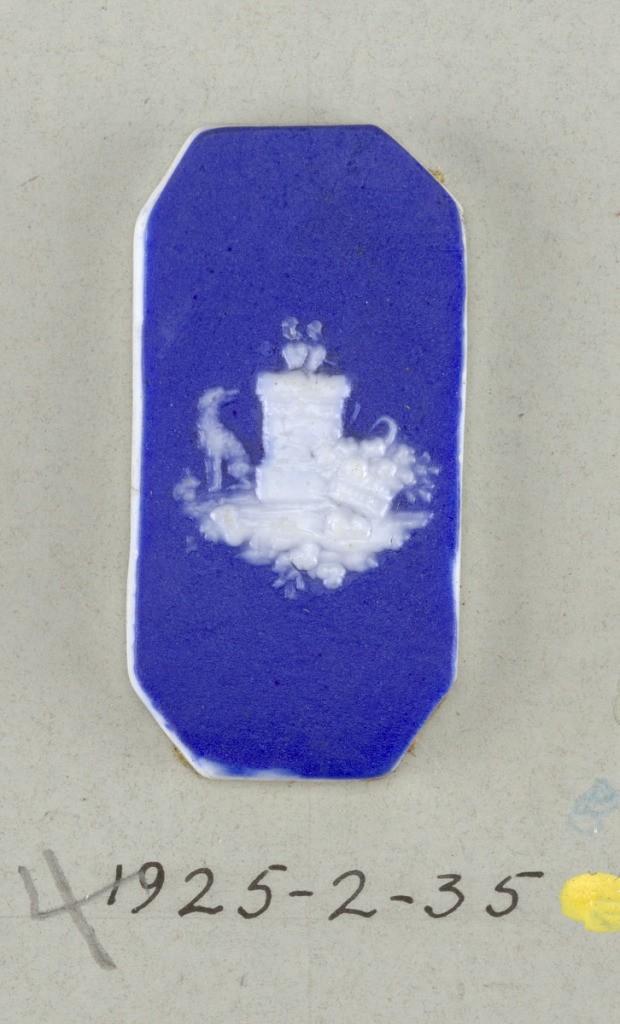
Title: Button
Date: late 18th century
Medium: Stoneware
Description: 1925-2-35: Octagonal mount in the style of Wedgwood Jasperwar...